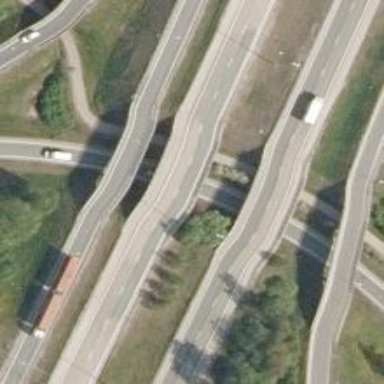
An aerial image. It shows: Asphalt motorway link.